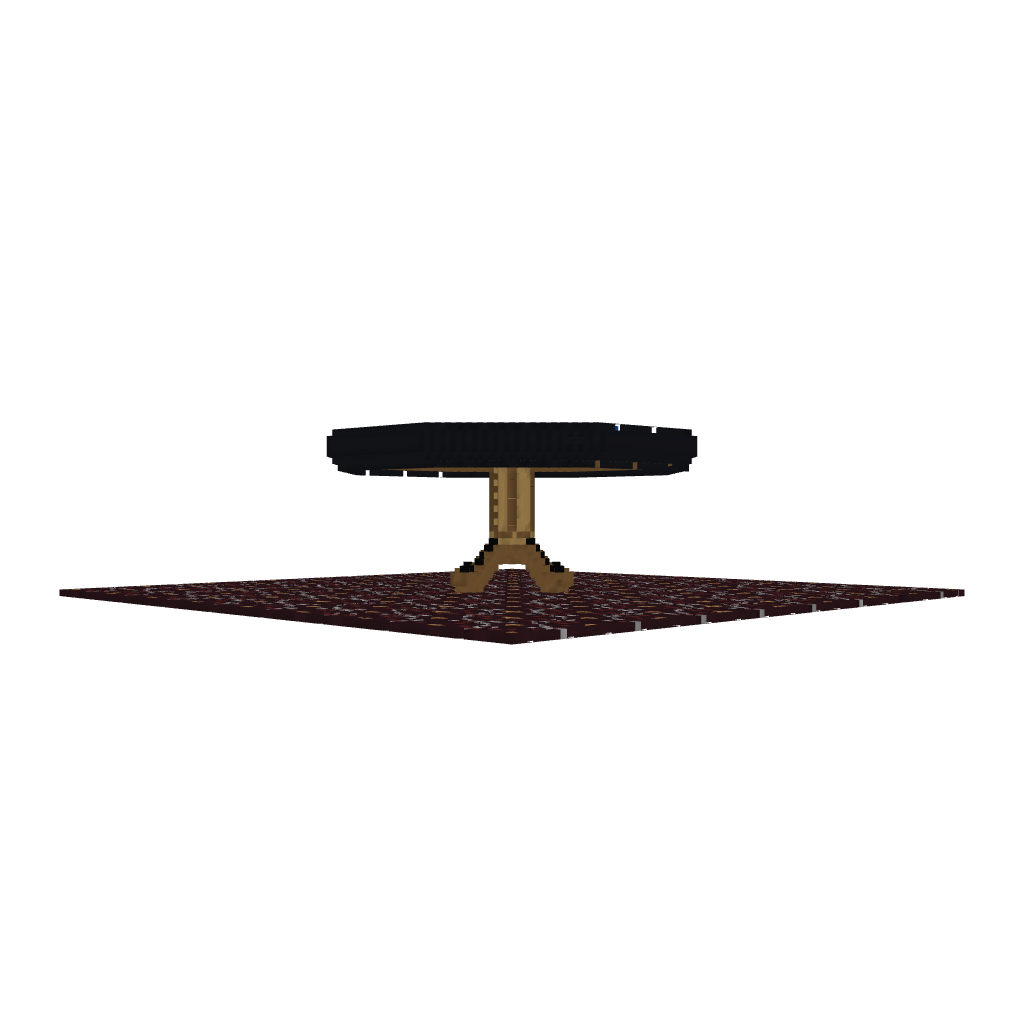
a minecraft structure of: Poker Table